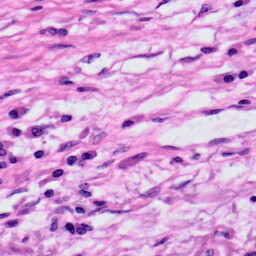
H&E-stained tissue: Skin